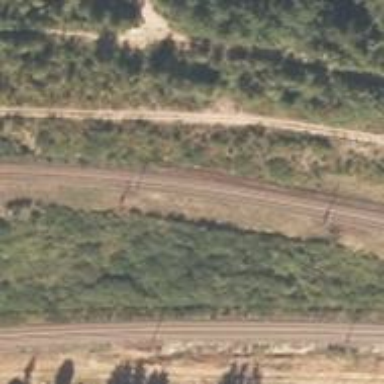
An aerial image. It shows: Railway with continuous electrified contact lines.